Field crop: tomato
Growth stage: 1
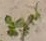
Species: portulaca